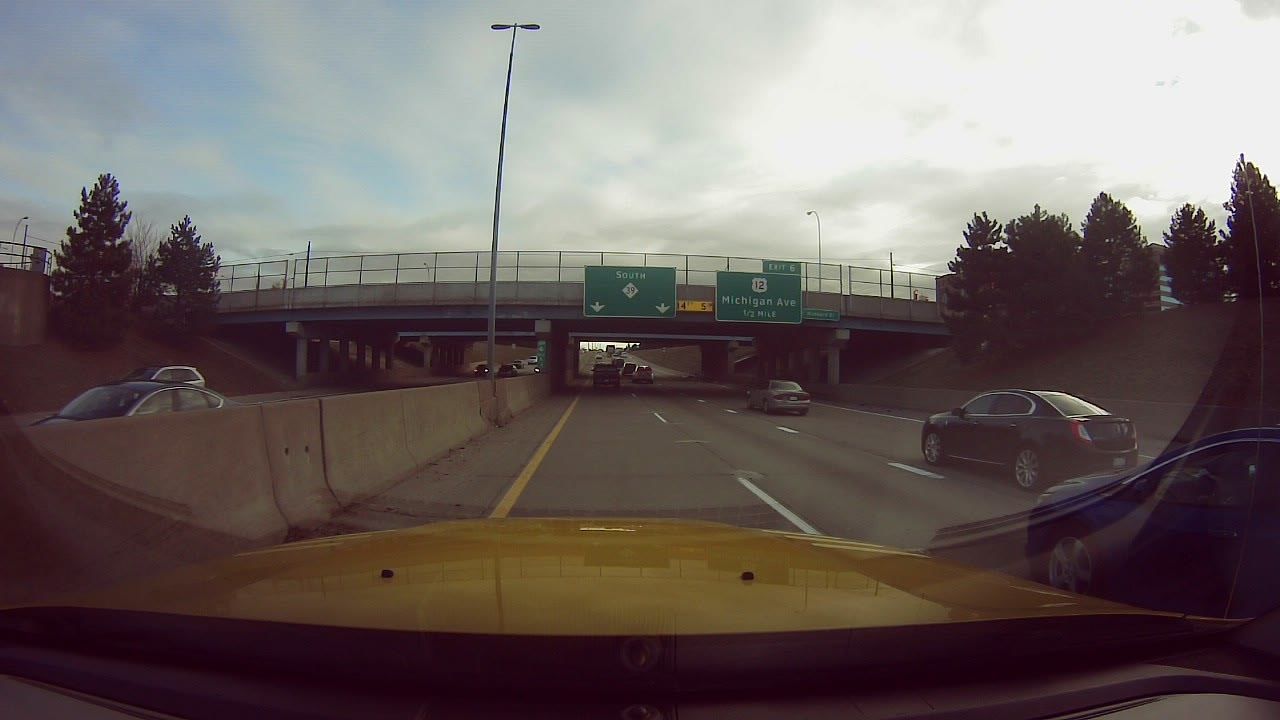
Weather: cloudy
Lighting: day
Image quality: good
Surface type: driving surface
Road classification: motorway
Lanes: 3
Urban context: low density rural
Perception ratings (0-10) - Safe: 0.96, Lively: 2.75, Beautiful: 0.85, Boring: 5.31, Depressing: 3.89, Wealthy: 2.37